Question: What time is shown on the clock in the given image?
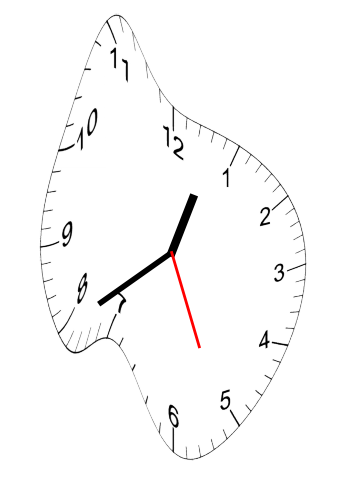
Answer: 12:39:26